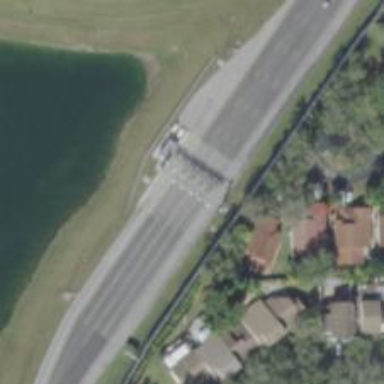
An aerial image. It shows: Toll gantry on the road.